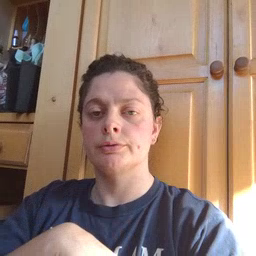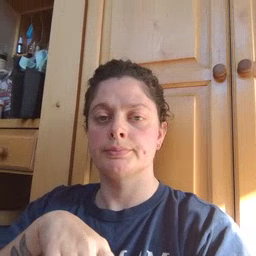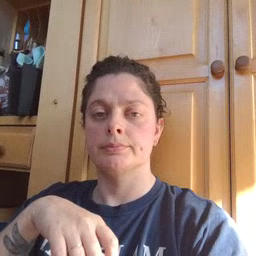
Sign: hungry